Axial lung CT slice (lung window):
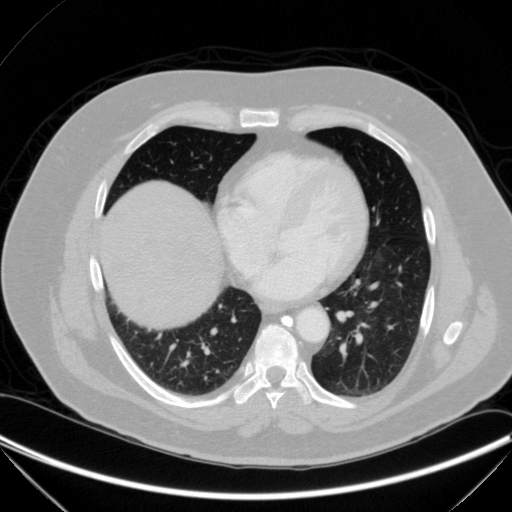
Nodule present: no